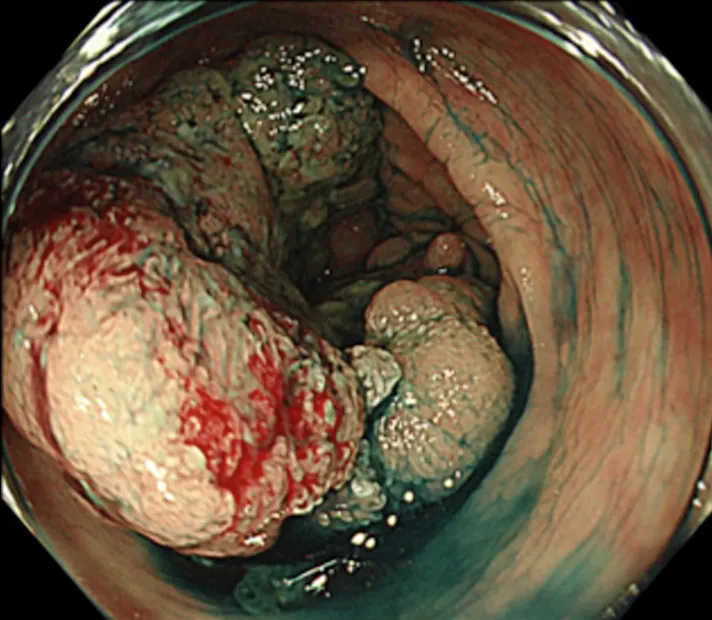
Colonoscopy showed a type 2 invasive tumor in the ascending colon >75% of the luminal circumference.
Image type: endoscopy (gi_endoscopy)